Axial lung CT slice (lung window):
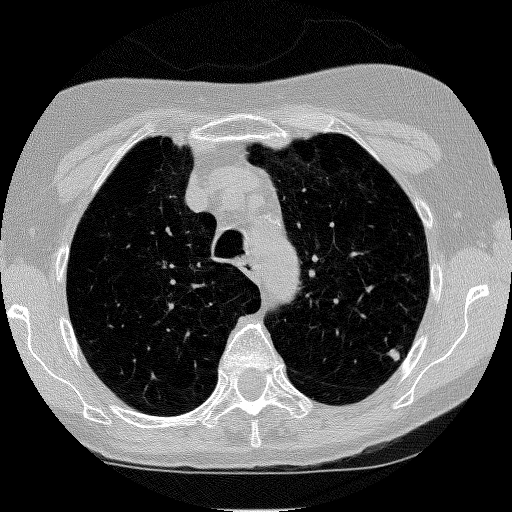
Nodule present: yes
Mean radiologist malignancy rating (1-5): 3.25